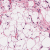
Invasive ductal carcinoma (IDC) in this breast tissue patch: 0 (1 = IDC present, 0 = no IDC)